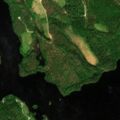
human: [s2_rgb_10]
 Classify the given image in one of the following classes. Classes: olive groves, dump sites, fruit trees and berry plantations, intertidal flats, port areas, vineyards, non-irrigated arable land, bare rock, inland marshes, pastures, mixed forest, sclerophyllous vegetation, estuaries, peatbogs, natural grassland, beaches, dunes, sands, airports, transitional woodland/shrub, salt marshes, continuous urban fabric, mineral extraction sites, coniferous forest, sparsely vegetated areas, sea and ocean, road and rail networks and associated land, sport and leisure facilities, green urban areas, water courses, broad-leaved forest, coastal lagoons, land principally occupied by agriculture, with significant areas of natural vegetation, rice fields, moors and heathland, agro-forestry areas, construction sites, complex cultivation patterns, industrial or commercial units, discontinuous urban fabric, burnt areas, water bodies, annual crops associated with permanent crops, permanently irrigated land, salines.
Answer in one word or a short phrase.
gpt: broad-leaved forest, coniferous forest, mixed forest, transitional woodland/shrub, water bodies